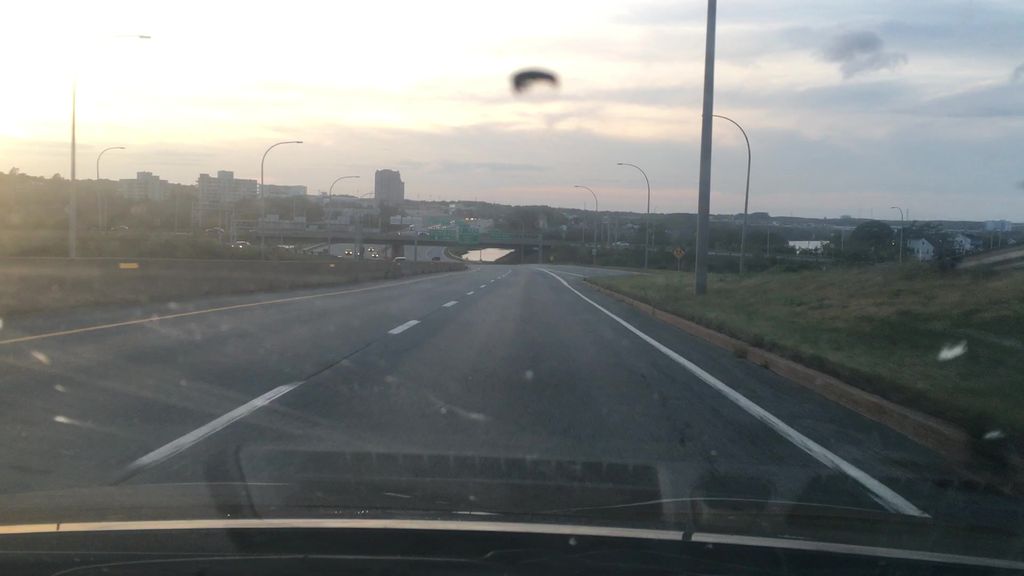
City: halifax